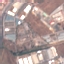
Land use / land cover: Industrial